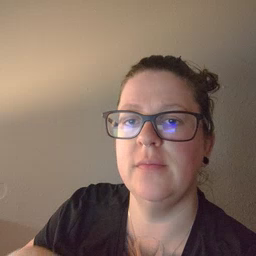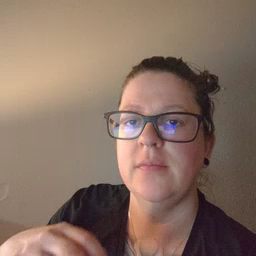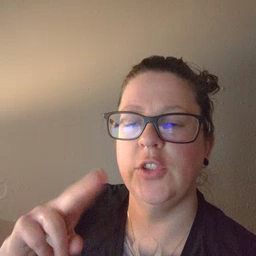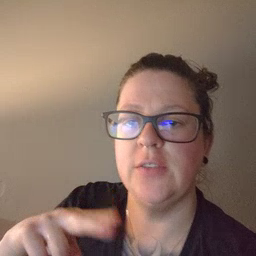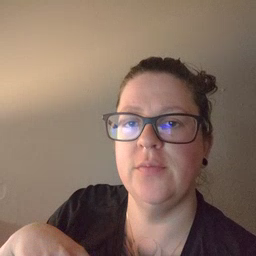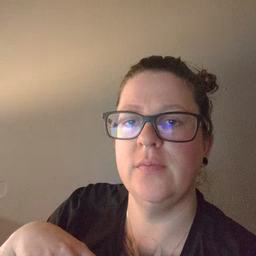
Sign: chair